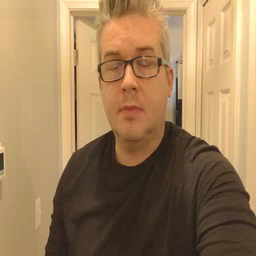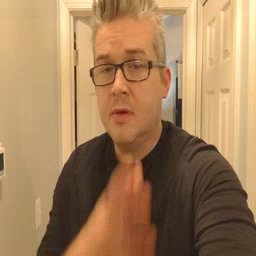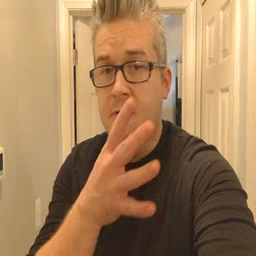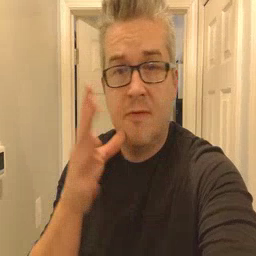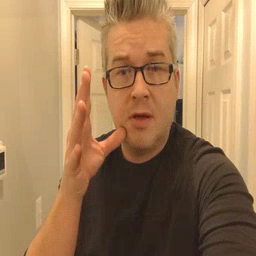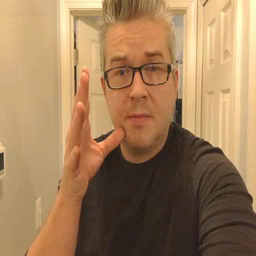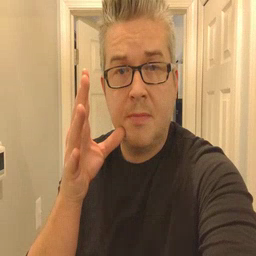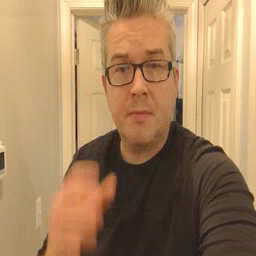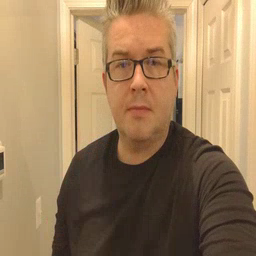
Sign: farm